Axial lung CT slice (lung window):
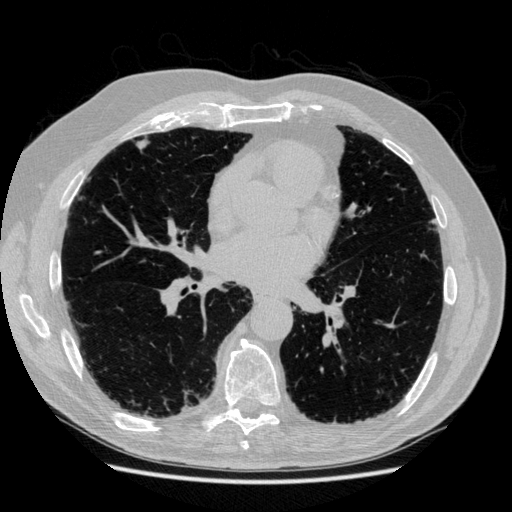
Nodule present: yes
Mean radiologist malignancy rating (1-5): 3